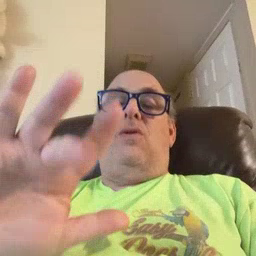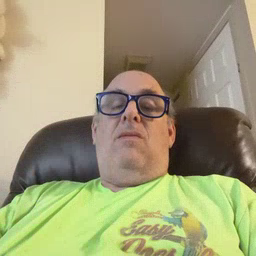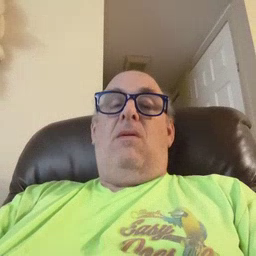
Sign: touch